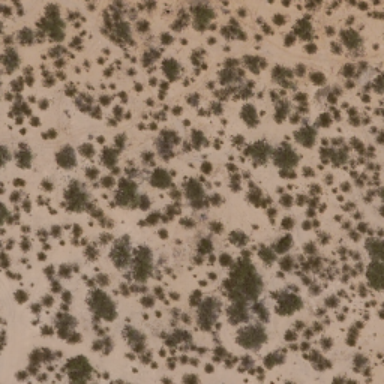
This is a chaparral .